Field crop: maize
Growth stage: 2
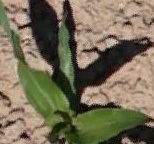
Species: maize